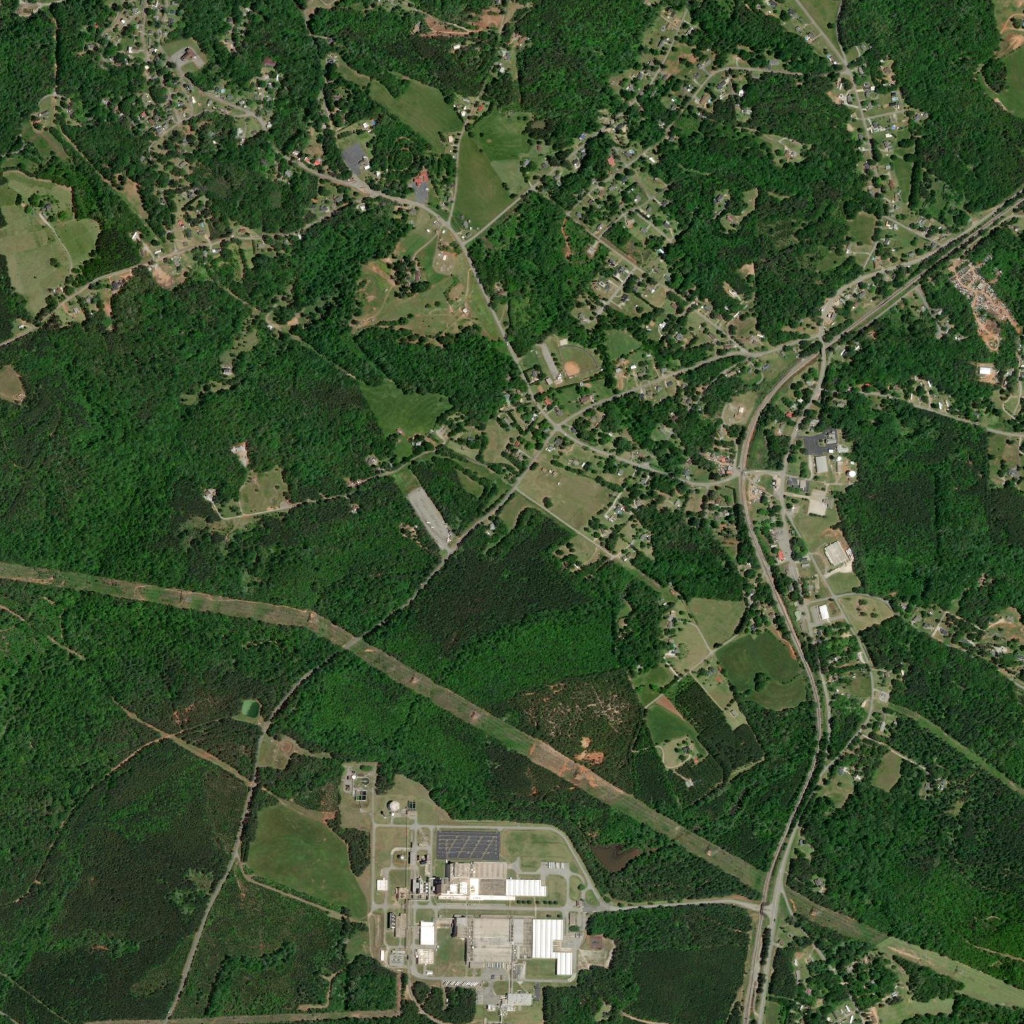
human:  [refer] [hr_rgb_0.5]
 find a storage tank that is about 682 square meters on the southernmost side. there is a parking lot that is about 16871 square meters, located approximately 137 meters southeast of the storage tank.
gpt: <box>[[37, 78, 38, 79, 0]]</box>

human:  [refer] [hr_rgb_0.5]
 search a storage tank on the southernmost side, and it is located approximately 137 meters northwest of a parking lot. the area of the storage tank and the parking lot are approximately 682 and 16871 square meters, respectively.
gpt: <box>[[37, 78, 38, 79, 0]]</box>

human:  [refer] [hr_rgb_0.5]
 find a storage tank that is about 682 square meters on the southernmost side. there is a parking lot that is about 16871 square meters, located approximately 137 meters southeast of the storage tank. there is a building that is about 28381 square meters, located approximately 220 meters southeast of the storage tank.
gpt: <box>[[37, 78, 38, 79, 0]]</box>